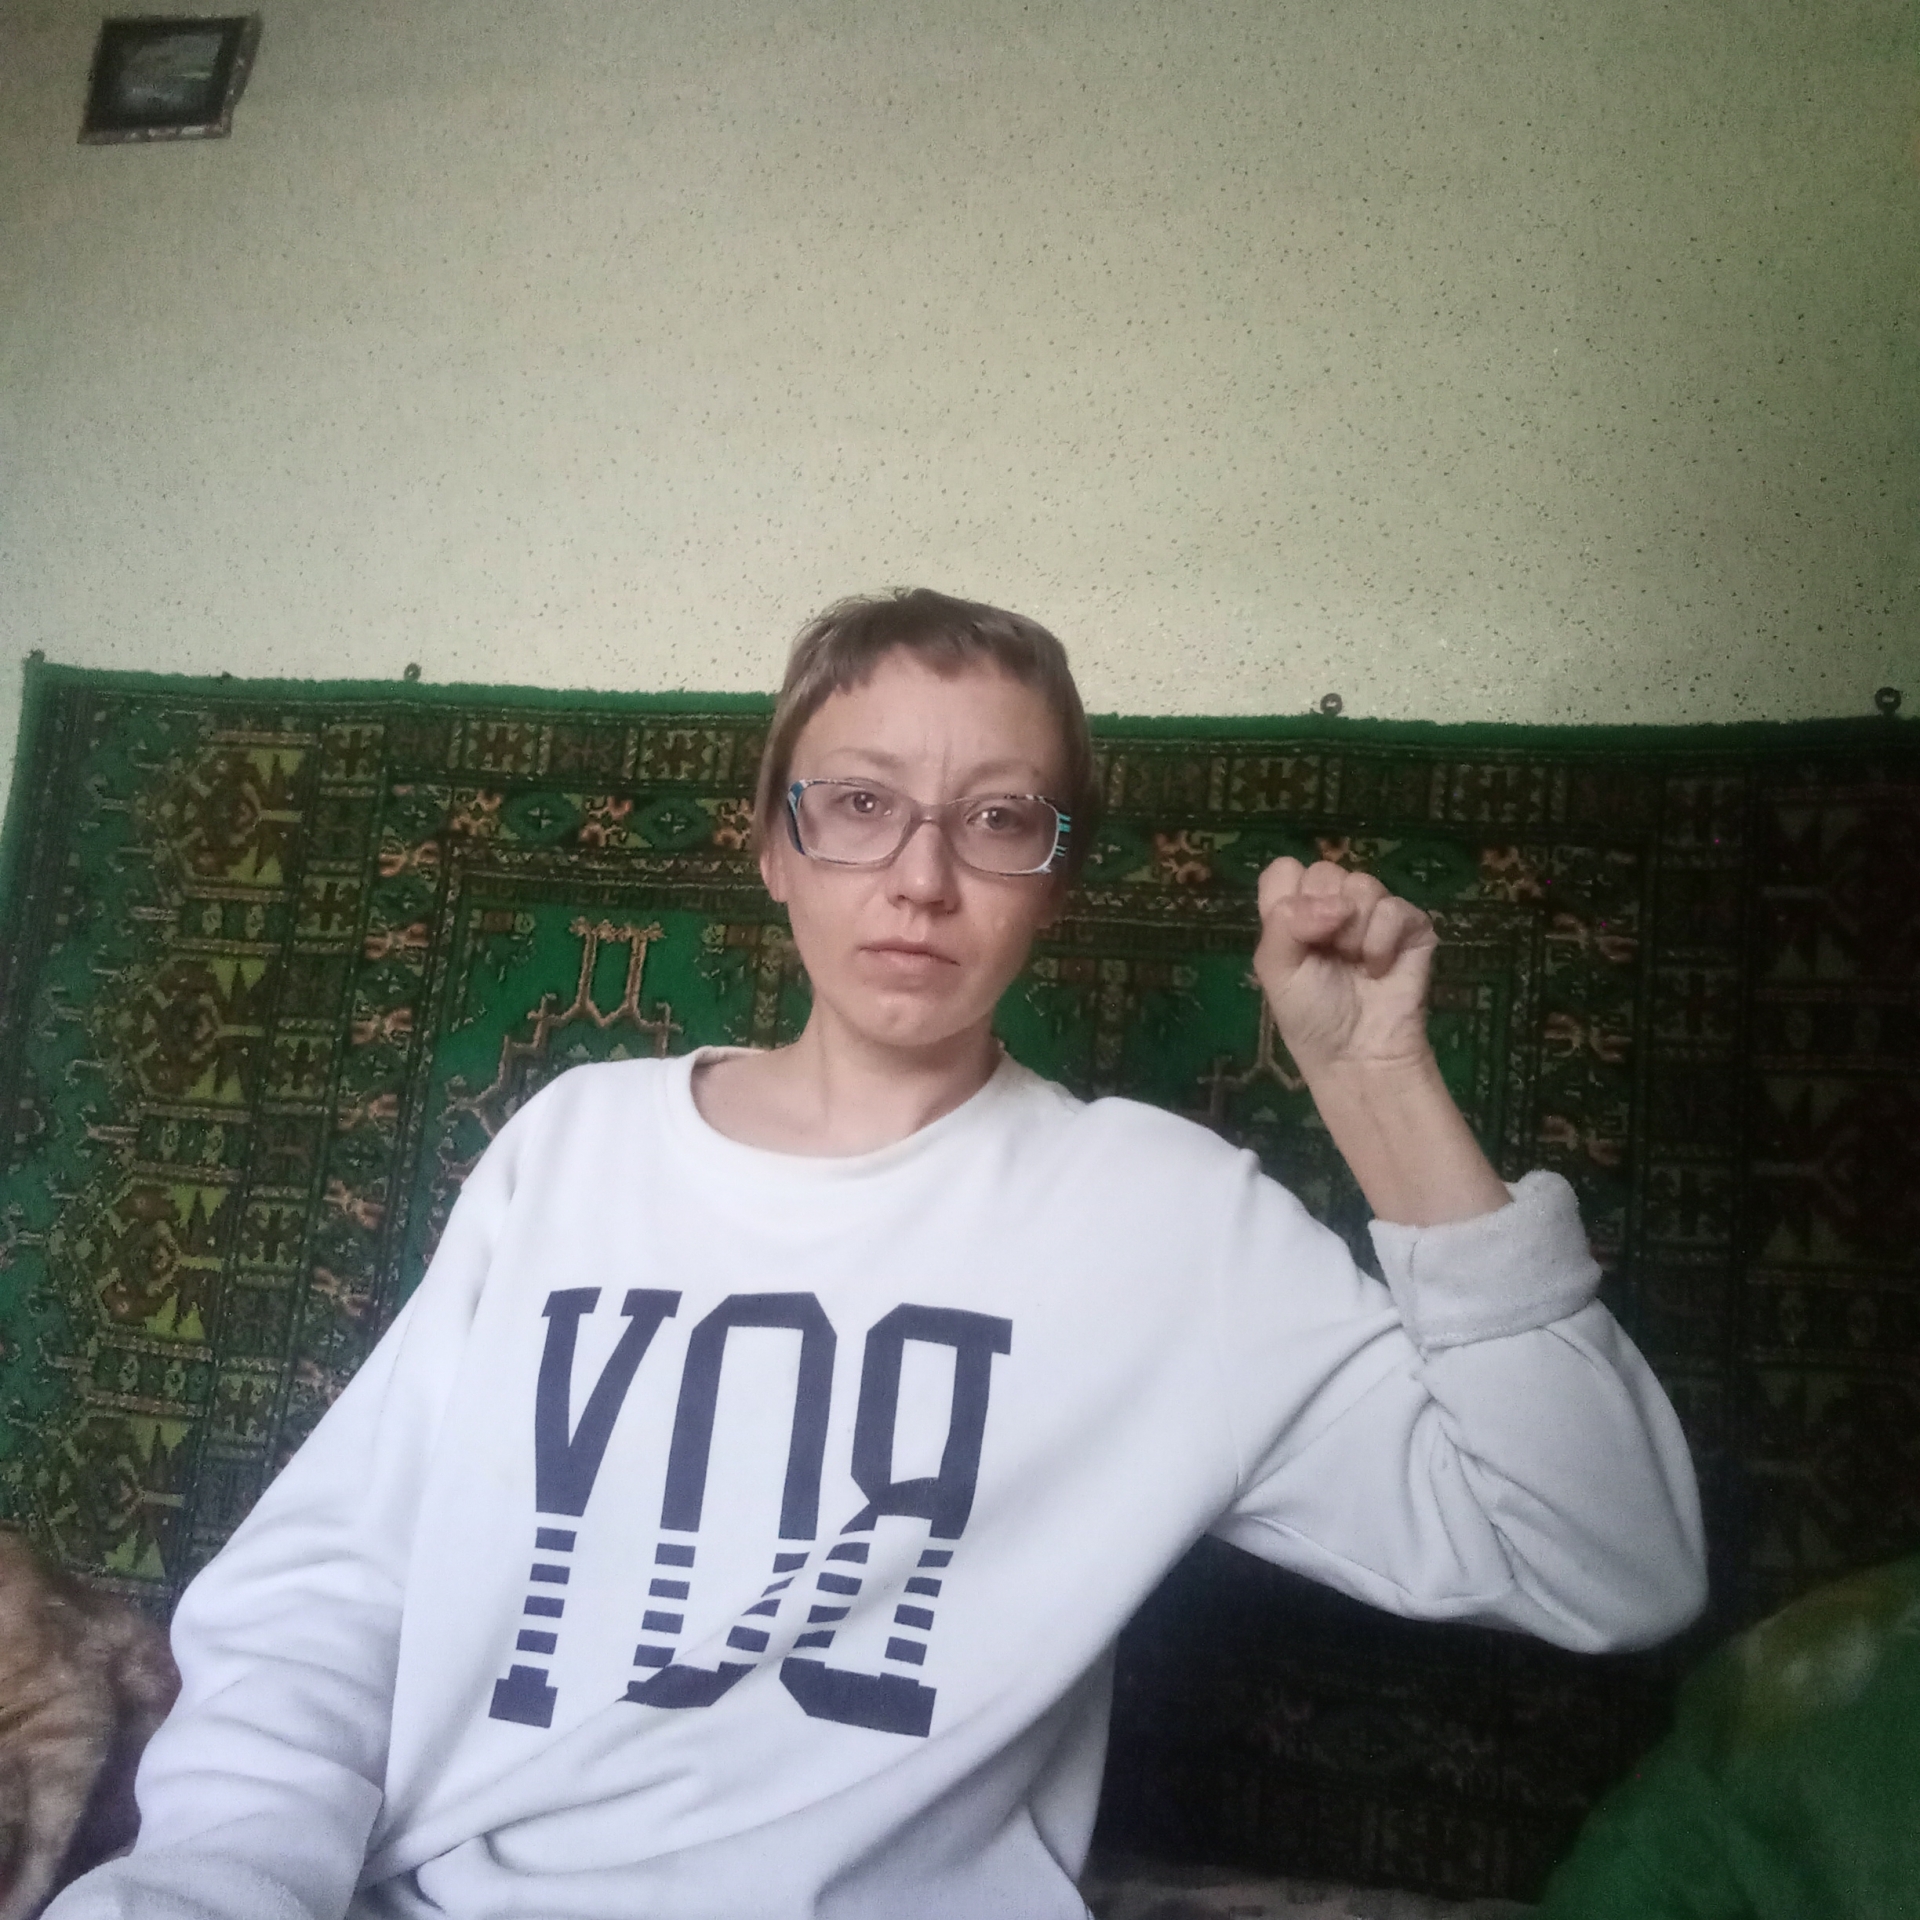
Label: noise